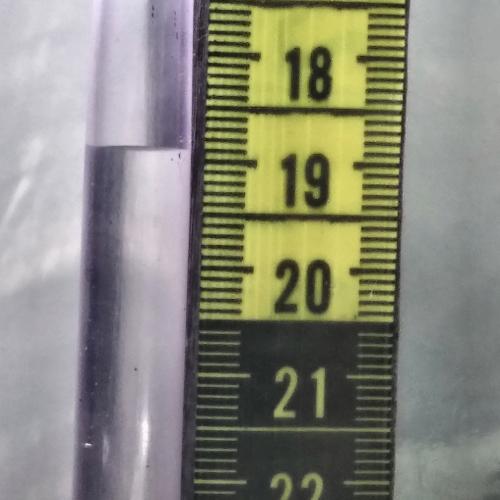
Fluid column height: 18.9 cm